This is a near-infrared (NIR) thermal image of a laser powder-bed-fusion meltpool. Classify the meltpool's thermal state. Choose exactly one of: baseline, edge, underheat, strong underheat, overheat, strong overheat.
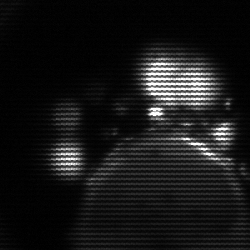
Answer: baseline